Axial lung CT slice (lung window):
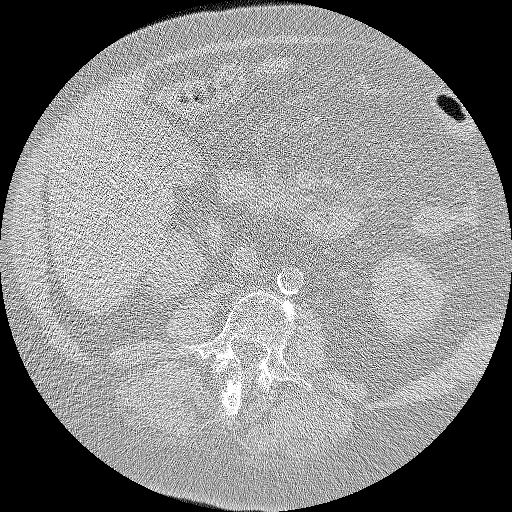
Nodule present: no